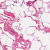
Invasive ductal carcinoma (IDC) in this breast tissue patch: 0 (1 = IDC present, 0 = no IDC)